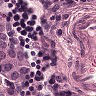
Metastatic tissue present: yes